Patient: sex F, age 26
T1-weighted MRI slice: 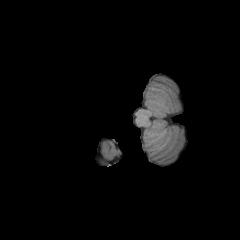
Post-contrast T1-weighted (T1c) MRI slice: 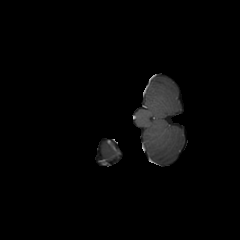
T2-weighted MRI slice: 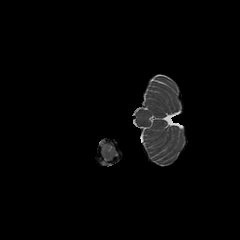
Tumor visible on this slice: no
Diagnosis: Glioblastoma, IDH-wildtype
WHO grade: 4